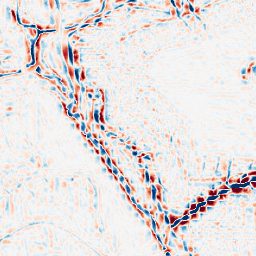
Category: wavelet
Decomposition family: wavelet_biorthogonal
Decomposition parameters: wavelet: bior2.4
level: 3
Upsampling method: cubic_mitchell
Upsampling parameters: scale: 8
Upsampling scale: 8